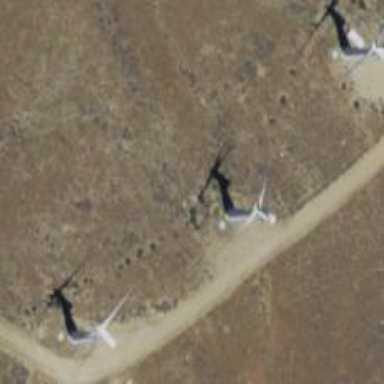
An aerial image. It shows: Wind turbine power generator.